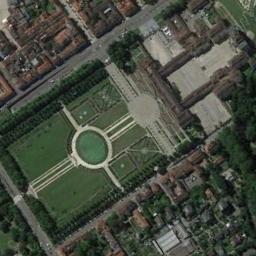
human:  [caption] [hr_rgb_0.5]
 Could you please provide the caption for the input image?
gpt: The palace is on the grass surrounded by buildings and trees .

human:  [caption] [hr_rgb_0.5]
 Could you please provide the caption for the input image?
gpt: The roof of this palace is all white  There is a small garden in the middle of the palace .

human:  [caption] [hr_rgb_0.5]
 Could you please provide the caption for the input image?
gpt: There are some trees near the palace .

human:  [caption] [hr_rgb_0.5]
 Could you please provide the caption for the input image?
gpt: The brown palace with a park is surrounded by lots of other buildings .

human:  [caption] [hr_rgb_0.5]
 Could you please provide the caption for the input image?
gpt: There are some green lawns and trees beside the palace with brown buildings .